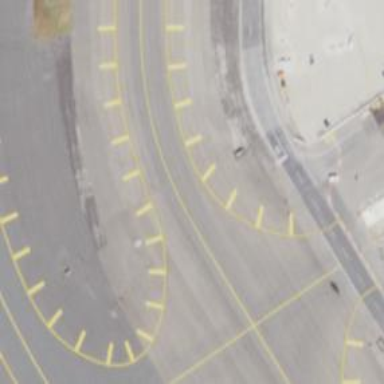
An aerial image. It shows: View of taxiway at the airport.